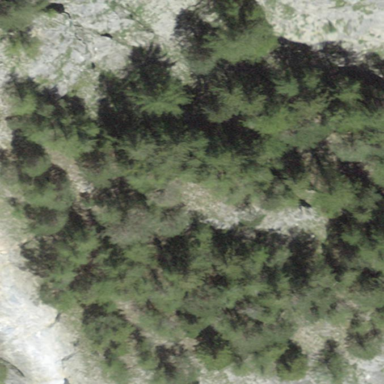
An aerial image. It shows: Forest with mix of leaf types.